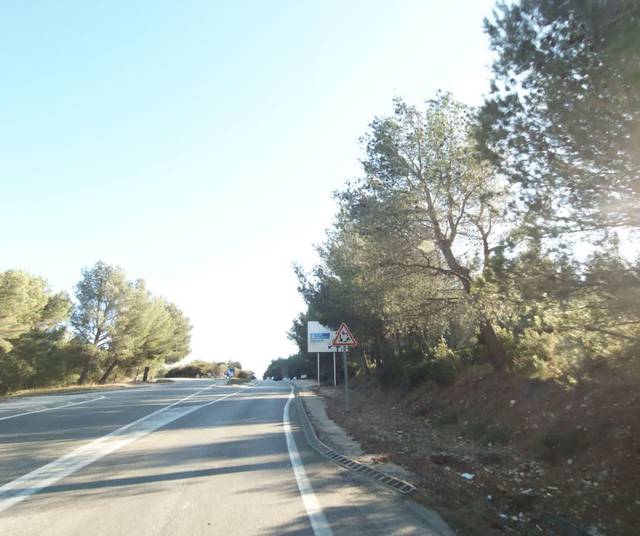
Region: France
Coordinates: 43.223, 5.579